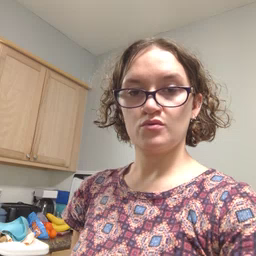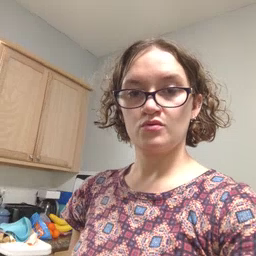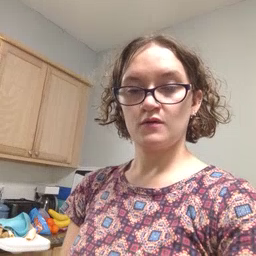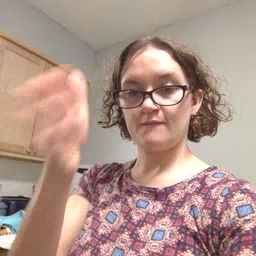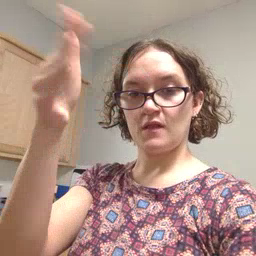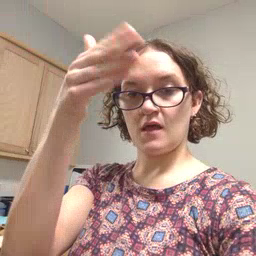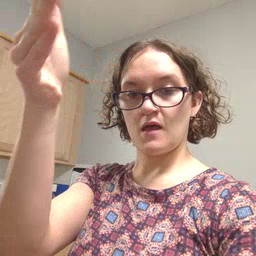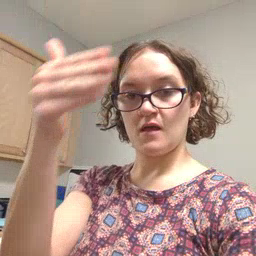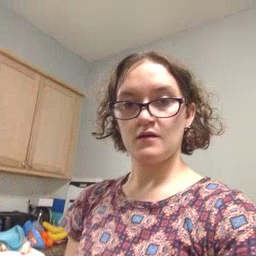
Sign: flag